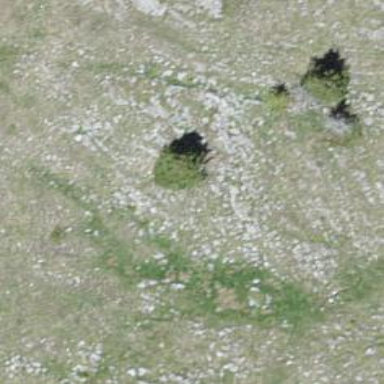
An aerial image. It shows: Needle-leaved tree in its natural environment.